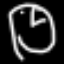
Label: clock